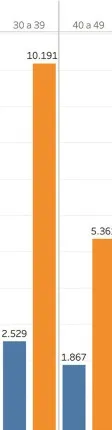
SARS-CoV-2 cases by age and sex in Colombian Army.
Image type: chart (chart)